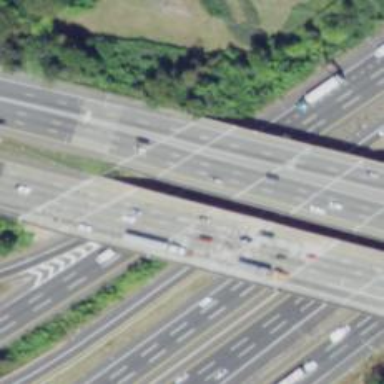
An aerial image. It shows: Bridge on urban freeway/expressway motorway.